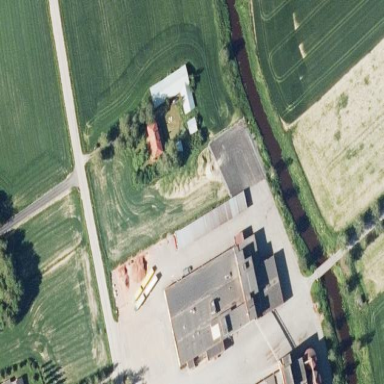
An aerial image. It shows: Manufacturing building.